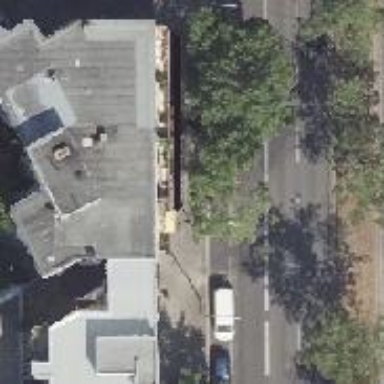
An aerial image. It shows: The image shows part of apartment building.